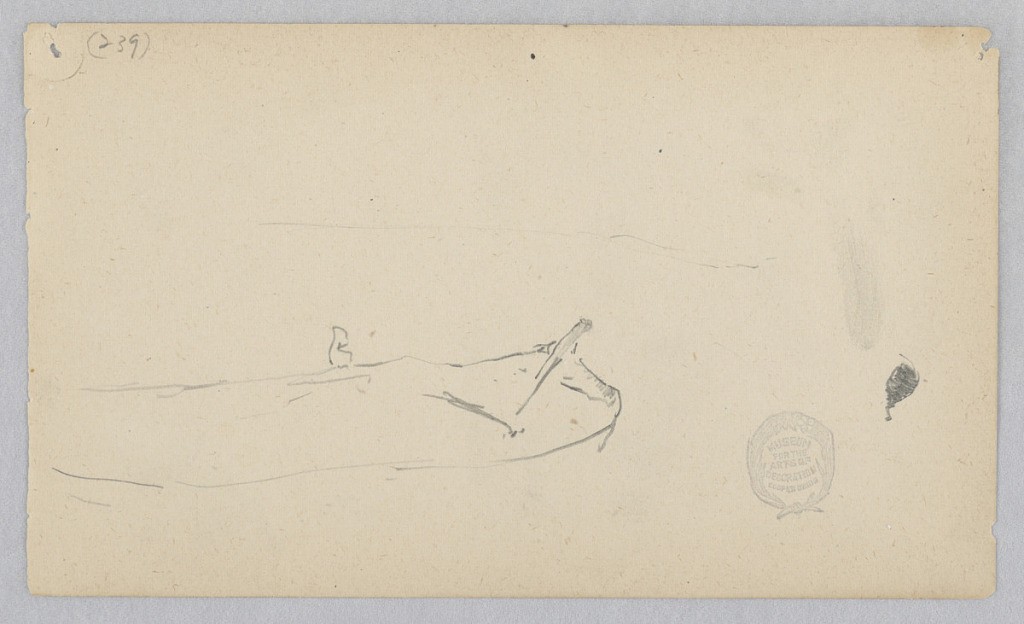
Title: Row Boat
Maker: Robert Frederick Blum, American, 1857–1903
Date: n.d.
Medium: Graphite on wove paper
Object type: Drawing
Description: Partial sketch of the bow of a row boat.